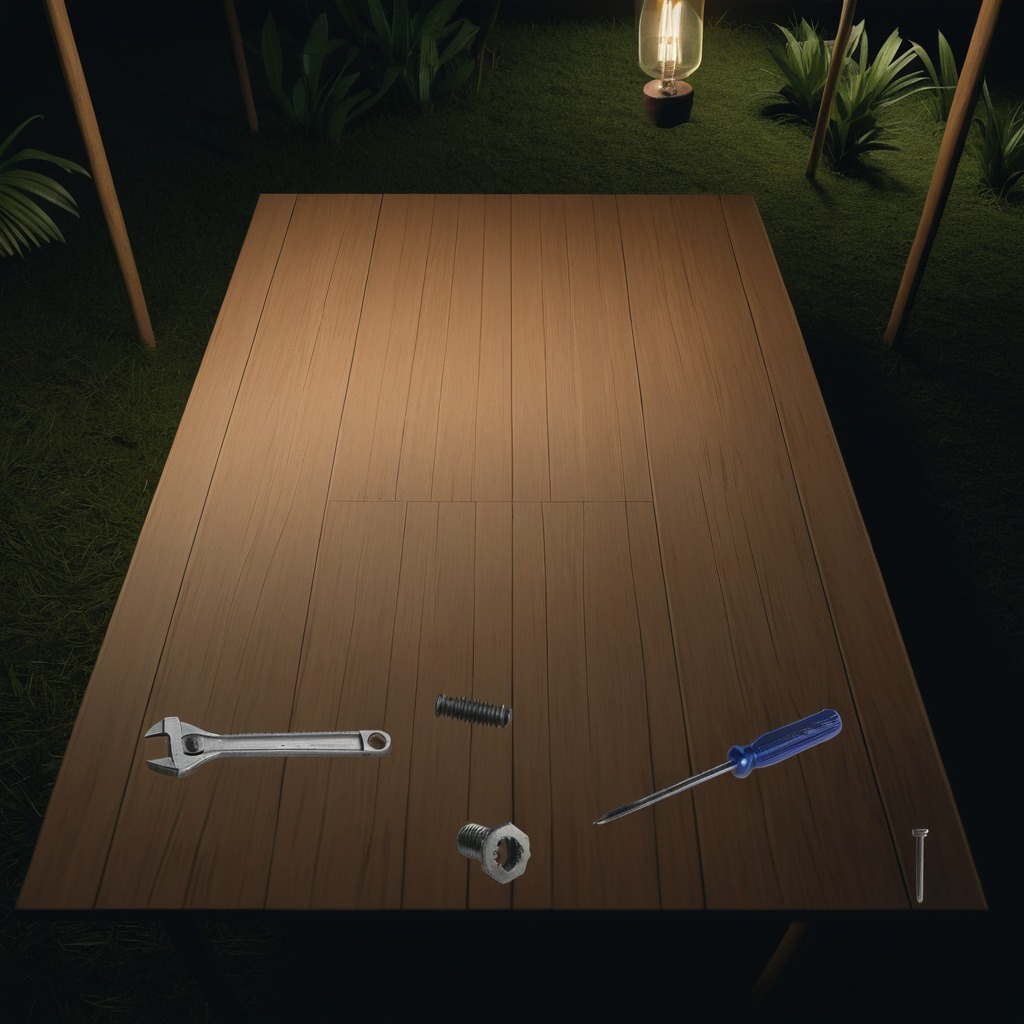
A metal machine screw, an iron nail, a coiled metal spring, a screwdriver, and a wrench are lying on the wooden table.